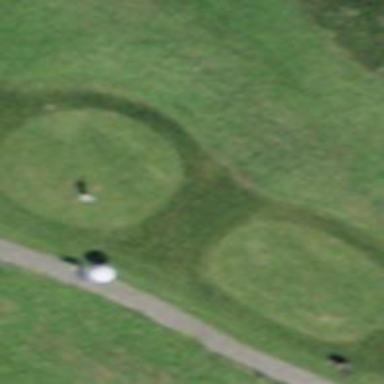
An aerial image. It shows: Golf tee.